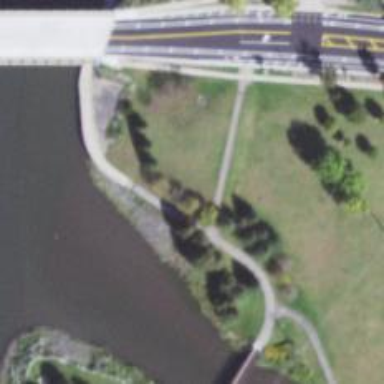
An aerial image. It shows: Asphalt cycleway.